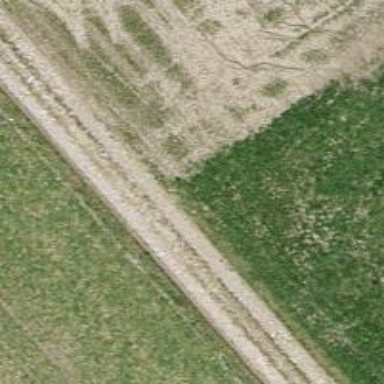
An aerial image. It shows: Track with grade2 compacted surface. The track has very horrible smoothness.